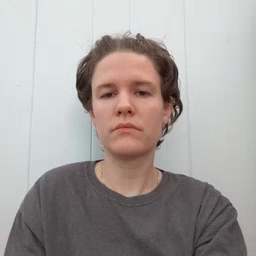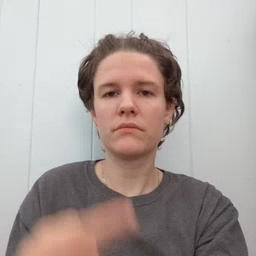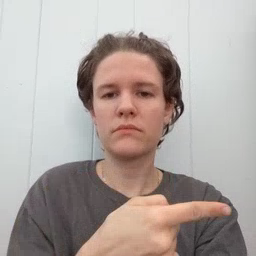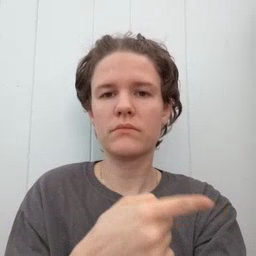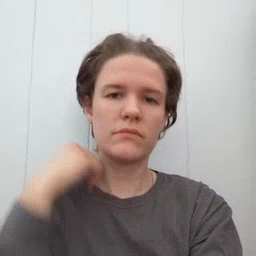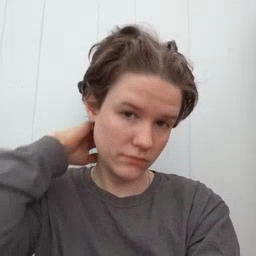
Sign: hesheit